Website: bh-photo
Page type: customer-info-address
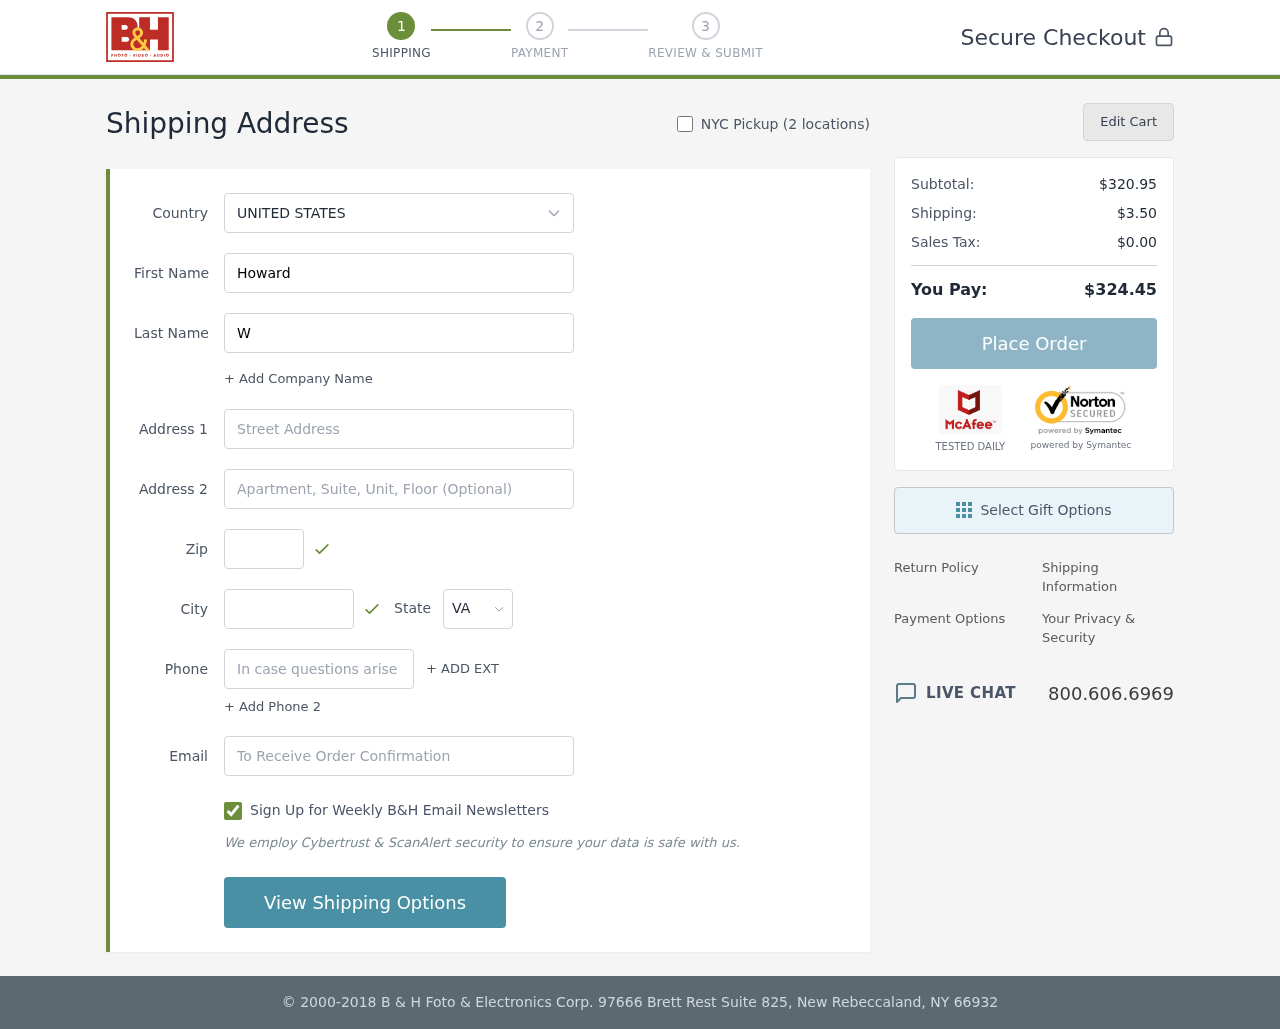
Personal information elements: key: PII_CITY
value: West Maurice
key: PII_COUNTRY
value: United States
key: PII_EMAIL
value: howard_white@hotmail.com
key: PII_FIRSTNAME
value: Howard
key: PII_LASTNAME
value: White
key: PII_PHONE
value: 5304673809
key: PII_POSTCODE
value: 79253
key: PII_STATE_ABBR
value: VA
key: PII_STREET
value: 3047 Keith Union
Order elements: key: ORDER_SUBTOTAL
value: $320.95
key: ORDER_SHIPPING_COST
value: $3.50
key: ORDER_TAX
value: $0.00
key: ORDER_TOTAL
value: $324.45